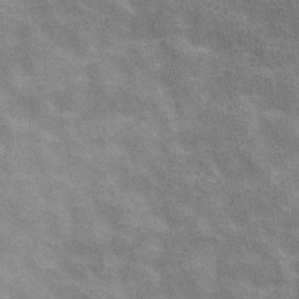
Label: frost